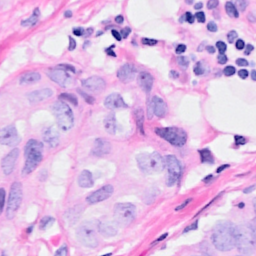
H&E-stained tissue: Breast